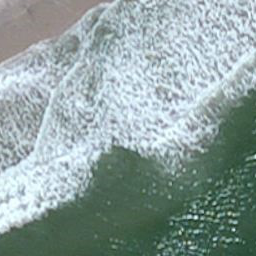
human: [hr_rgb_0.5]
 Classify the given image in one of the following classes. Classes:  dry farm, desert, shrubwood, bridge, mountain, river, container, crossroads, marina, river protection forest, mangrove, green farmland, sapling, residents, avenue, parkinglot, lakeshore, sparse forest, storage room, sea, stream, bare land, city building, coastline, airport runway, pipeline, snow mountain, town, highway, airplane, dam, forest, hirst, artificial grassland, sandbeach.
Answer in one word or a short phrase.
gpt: coastline